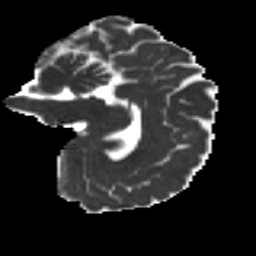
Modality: MD
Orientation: sagittal
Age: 29
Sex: female
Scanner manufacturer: ge
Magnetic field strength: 3 T
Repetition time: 7.8 s
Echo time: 0.0606 s